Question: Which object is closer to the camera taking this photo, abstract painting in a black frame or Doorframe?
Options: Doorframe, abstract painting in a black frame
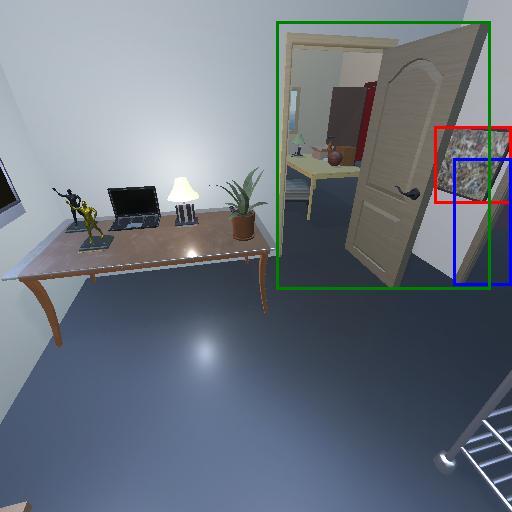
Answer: Doorframe